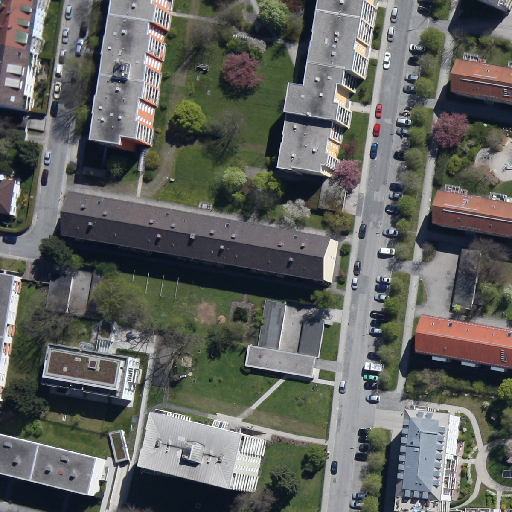
Referring expression: vehicle